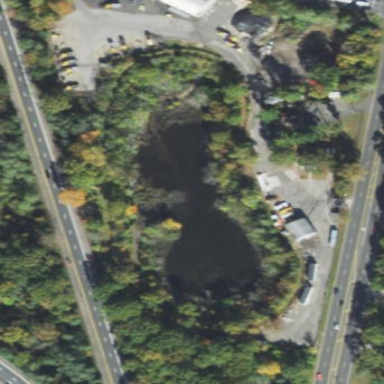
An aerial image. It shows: Pond with natural water.